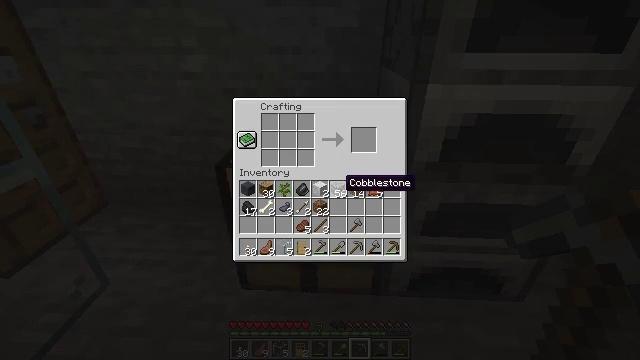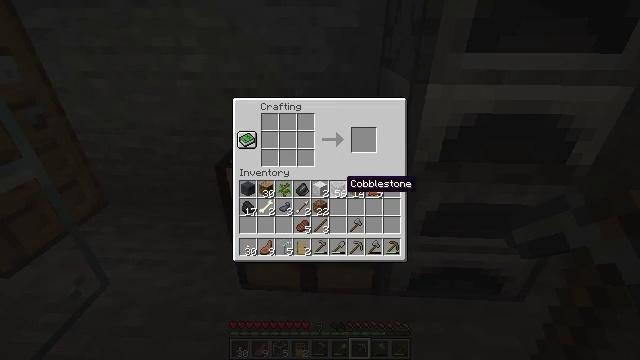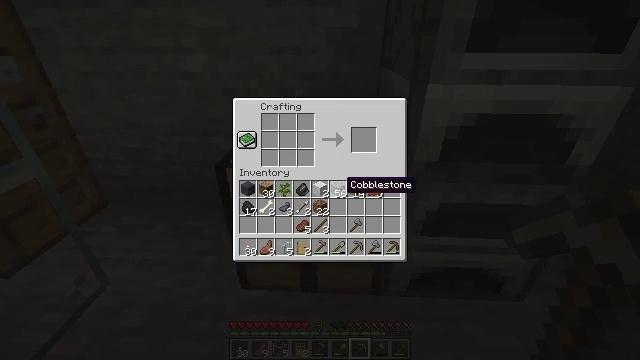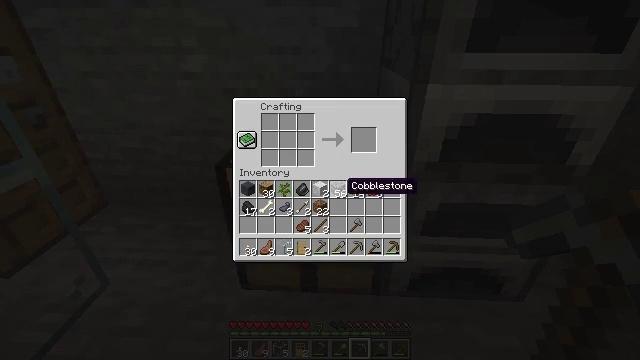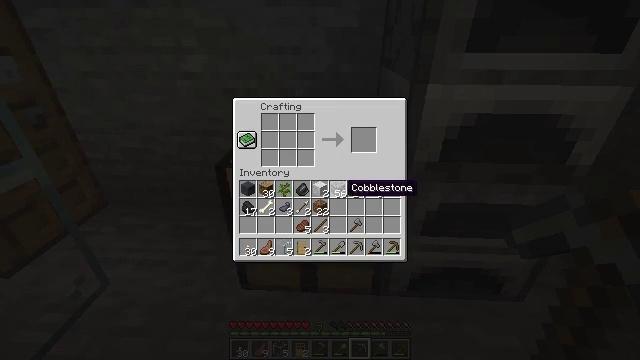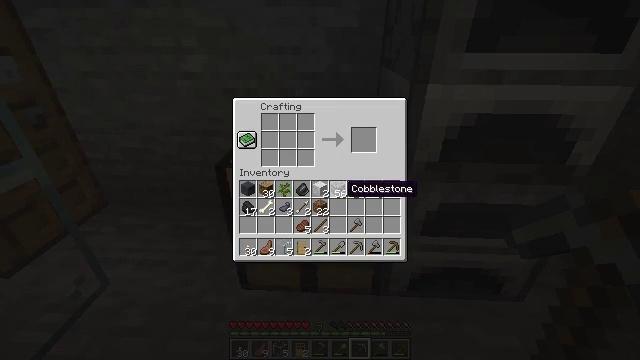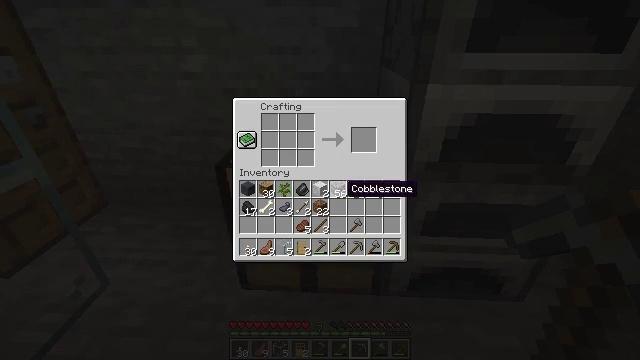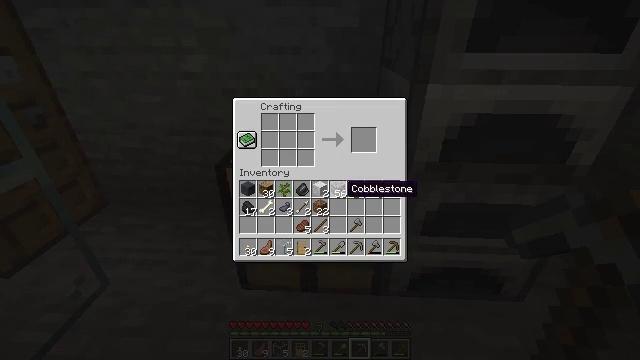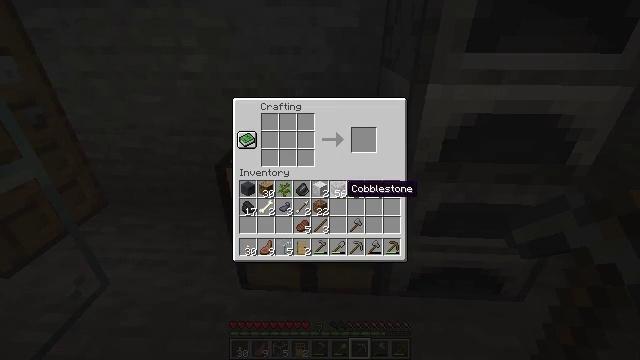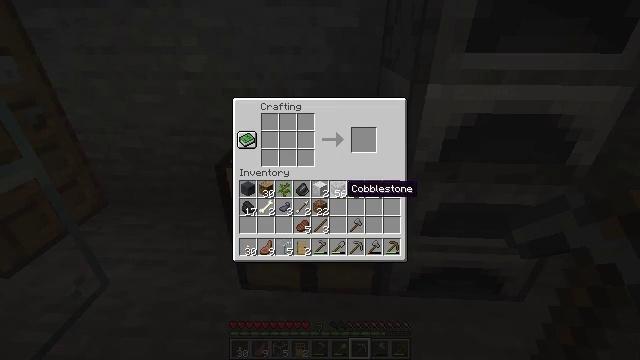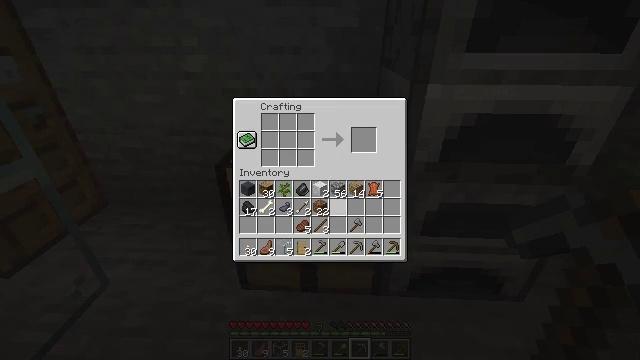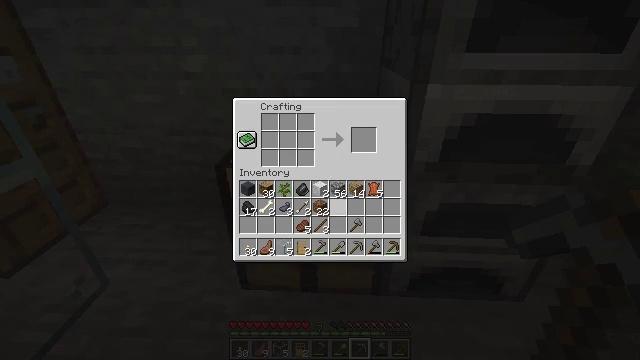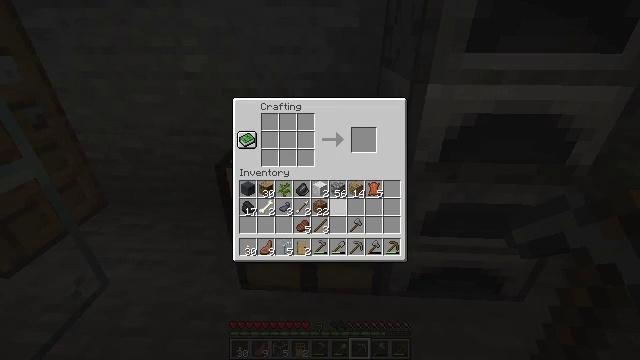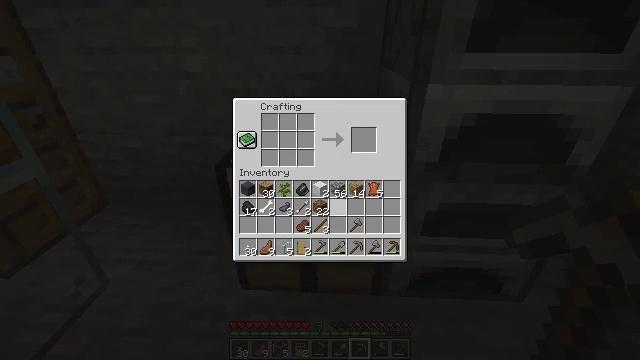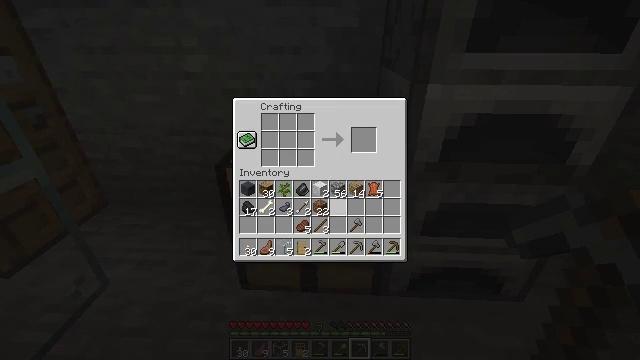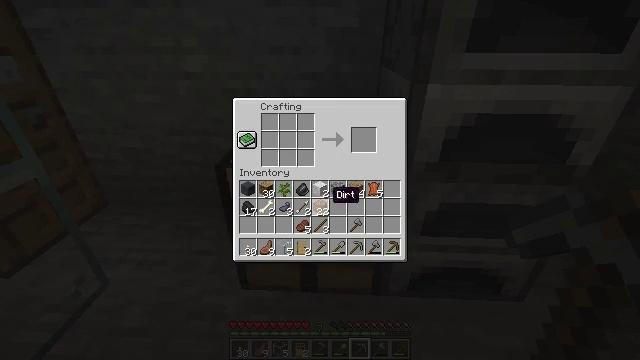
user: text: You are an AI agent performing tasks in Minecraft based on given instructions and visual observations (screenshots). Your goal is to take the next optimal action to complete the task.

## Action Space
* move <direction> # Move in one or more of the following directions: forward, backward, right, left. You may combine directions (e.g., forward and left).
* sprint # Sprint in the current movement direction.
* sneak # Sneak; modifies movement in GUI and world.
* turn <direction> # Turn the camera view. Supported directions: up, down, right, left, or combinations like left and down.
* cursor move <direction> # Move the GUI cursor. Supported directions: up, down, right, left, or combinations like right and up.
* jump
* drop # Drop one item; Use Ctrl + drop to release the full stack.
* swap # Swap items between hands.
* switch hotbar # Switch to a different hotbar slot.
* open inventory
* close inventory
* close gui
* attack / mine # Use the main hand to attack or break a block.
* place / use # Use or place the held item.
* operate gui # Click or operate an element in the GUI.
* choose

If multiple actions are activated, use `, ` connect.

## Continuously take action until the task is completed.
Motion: motion action
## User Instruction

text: Create a white carpet using wool.
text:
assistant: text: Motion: no_op
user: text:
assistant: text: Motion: no_op
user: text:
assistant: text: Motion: no_op
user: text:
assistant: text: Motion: no_op
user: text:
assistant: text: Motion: no_op
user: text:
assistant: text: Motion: no_op
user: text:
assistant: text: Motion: no_op
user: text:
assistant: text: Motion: no_op
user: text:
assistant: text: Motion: no_op
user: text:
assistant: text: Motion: no_op
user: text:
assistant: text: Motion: no_op
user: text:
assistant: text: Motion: no_op
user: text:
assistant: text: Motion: no_op
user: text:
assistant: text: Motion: no_op
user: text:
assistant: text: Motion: cursor move left
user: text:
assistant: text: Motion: cursor move left
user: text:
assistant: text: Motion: no_op
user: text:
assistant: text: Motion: no_op
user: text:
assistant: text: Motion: no_op
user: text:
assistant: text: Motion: no_op
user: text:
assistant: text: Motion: no_op
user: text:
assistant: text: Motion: no_op
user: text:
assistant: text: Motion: no_op
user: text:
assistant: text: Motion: no_op
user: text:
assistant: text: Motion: no_op
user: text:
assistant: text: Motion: no_op
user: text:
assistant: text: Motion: no_op
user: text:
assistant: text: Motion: operate gui
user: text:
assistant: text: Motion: operate gui
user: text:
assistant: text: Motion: cursor move left and up